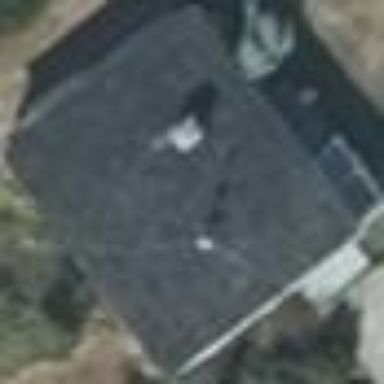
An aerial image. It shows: Building with flat black roof.